Question: I have the following css:
'''
.mod.left {
background-image: url("http://www.myimage.jpg");
display: block;
height: 160px;
overflow: hidden;
width: 175px;
}
'''
That corresponds to this HTML:
'''
<div class="mod left"></div>
'''
It results in this mess:

Is there a way to stretch an image to fit a div? Even at the expense of image quality? Thanks!
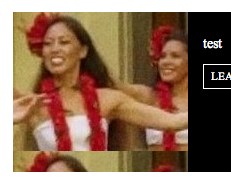
Answer: You can with the CSS3 property <URL>. But it's not widely supported at the moment.